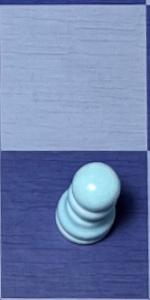
Label: Pawn_White